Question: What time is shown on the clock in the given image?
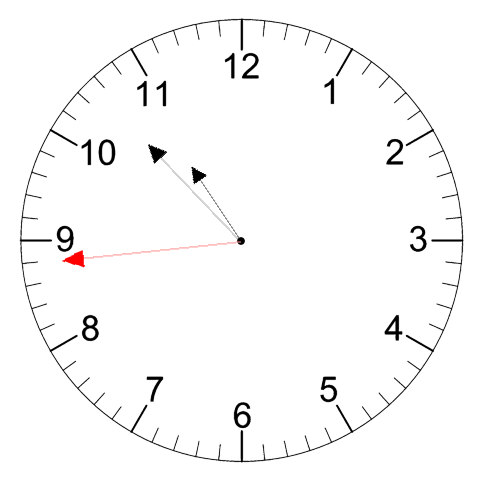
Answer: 10:52:44